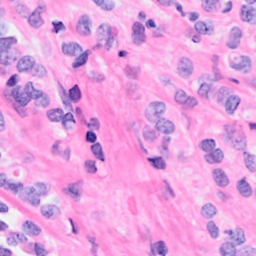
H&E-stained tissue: Breast